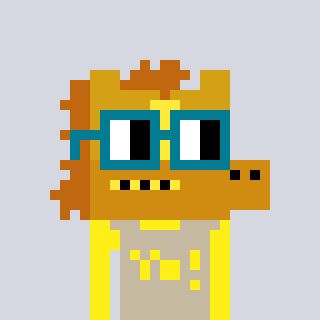
a pixel art character with square dark green glasses, a yellow horse-shaped head and a bege-colored body on a cool background